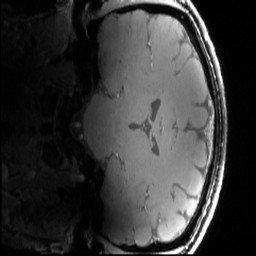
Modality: T1w
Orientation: coronal
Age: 48
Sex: male
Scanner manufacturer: siemens
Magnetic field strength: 7 T
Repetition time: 4.3 s
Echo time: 0.00227 s